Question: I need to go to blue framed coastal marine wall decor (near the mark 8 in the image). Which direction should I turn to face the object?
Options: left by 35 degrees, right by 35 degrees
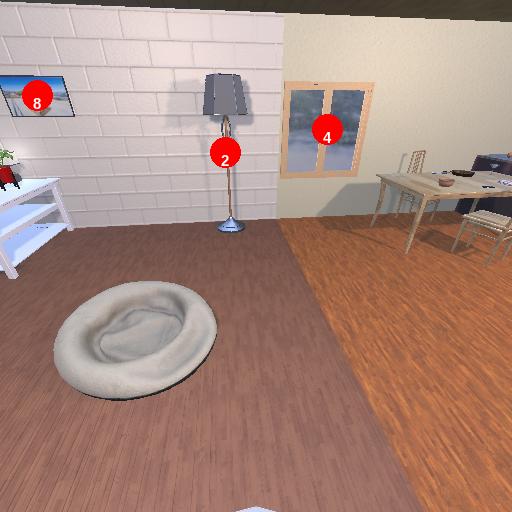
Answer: left by 35 degrees